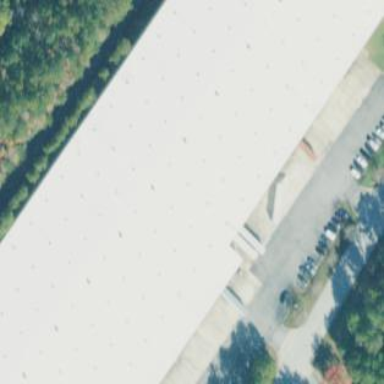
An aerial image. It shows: Warehouse.